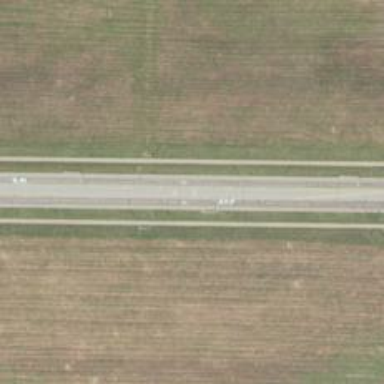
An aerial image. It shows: Road with left marking.